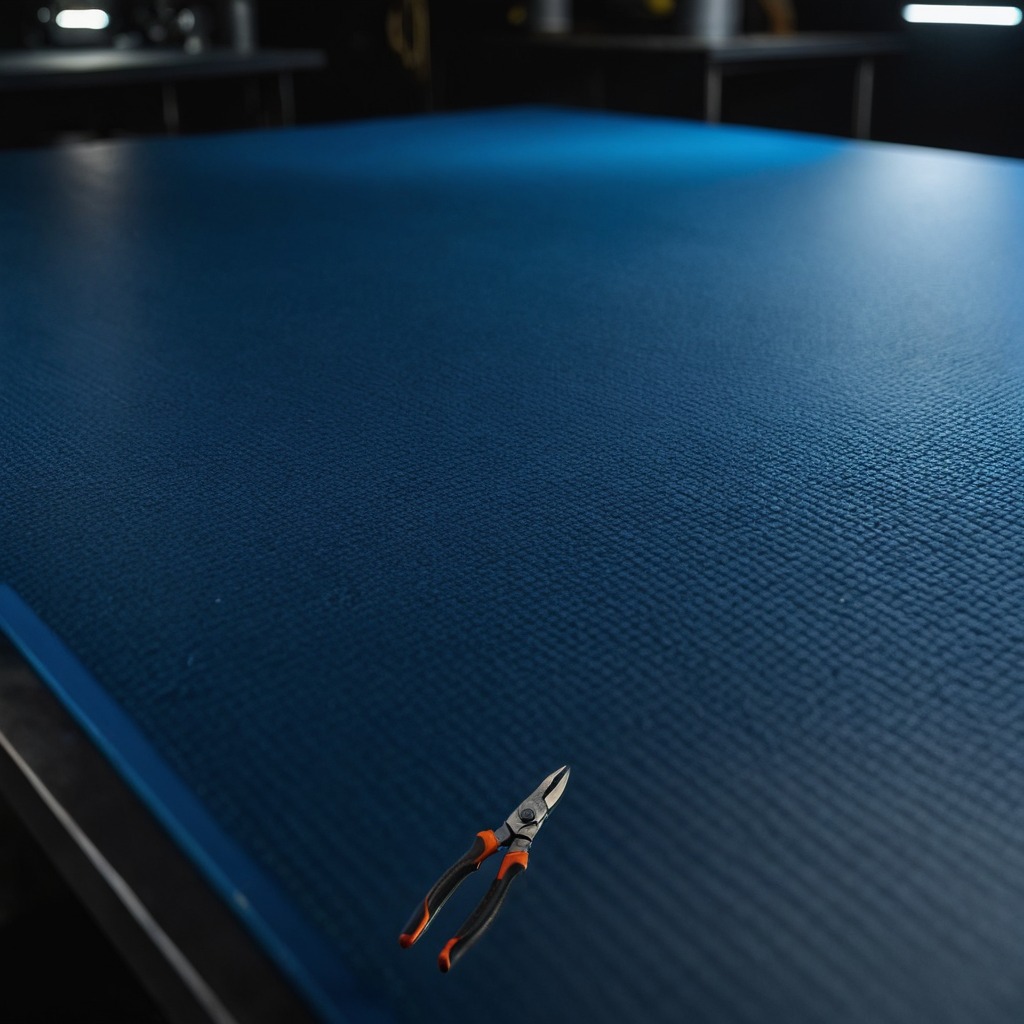
A plier lying on the clean granite tabletop